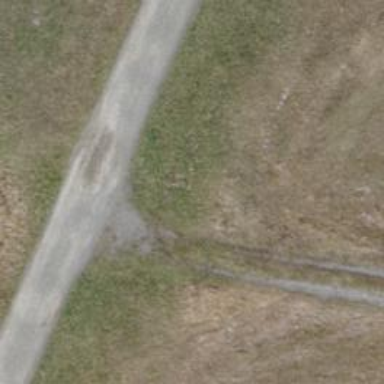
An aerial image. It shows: Lift gate barrier.